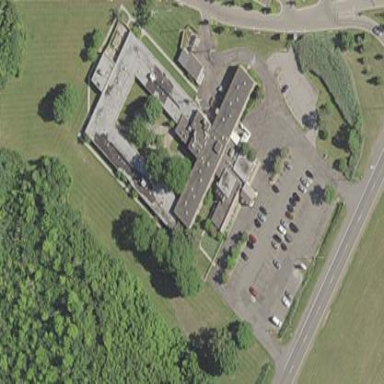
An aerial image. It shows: Nursing home.